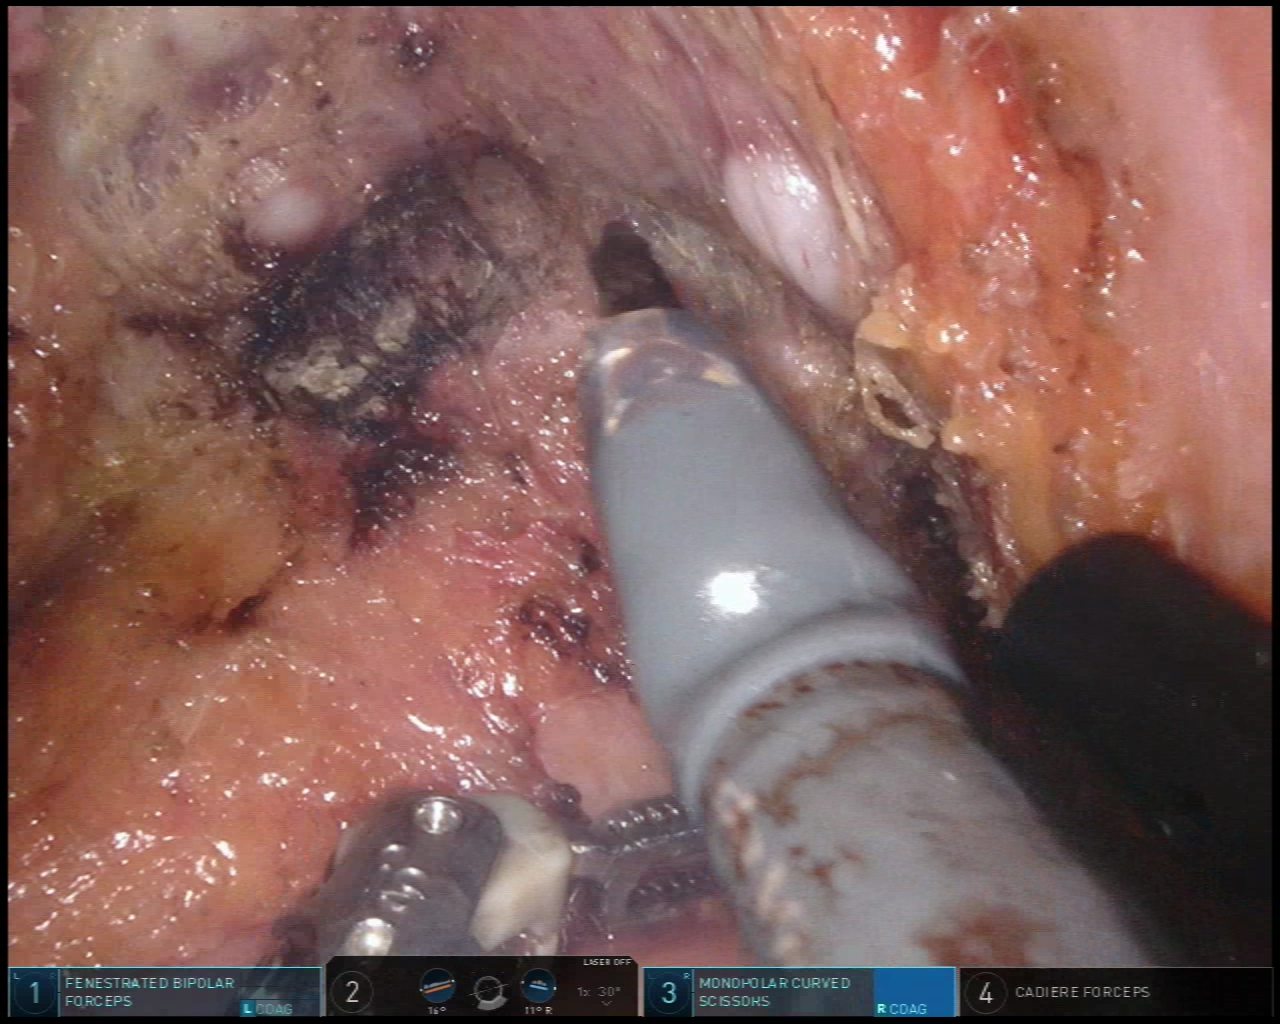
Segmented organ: vesicular_glands
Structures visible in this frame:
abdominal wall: no
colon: no
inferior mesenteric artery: no
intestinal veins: no
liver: no
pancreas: no
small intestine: no
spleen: no
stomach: no
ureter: no
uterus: no
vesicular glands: yes